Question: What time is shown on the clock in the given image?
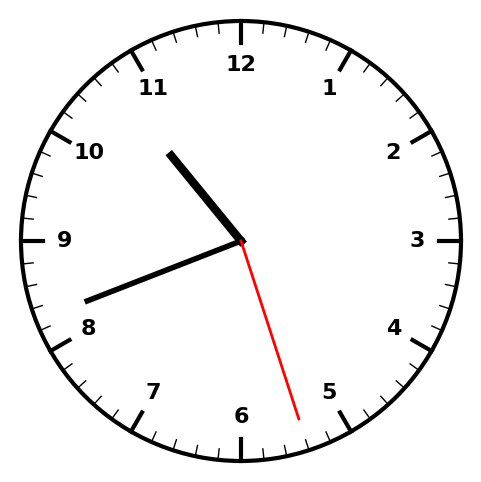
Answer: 10:41:27